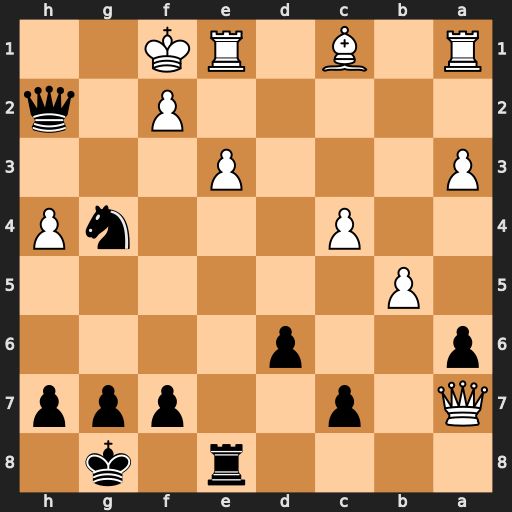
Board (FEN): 4r1k1/Q1p2ppp/p2p4/1P6/2P3nP/P3P3/5P1q/R1B1RK2
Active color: b
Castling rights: -
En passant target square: -
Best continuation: Qxf2#